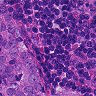
Metastatic tissue present: yes